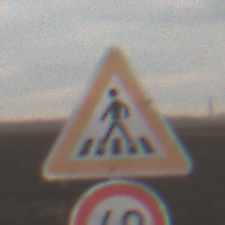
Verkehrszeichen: FussgaengerueberwegRechts
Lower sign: Geschwindigkeit40
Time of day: MorningAfternoon
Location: Outdoor (Nature)
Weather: Overcast
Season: NotSpecified
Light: Natural